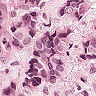
Metastatic tissue present: yes